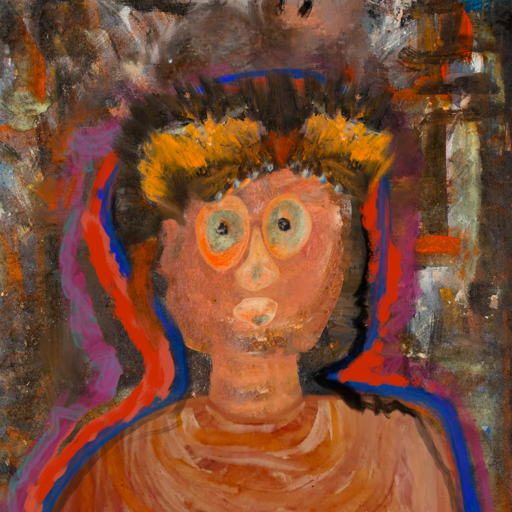
Background: GypsyQueen, Head And Neck Front: Boggyland, Face Front: Childish, Bust: Pious_Lady, Hair Front: Experience, Head Accessory: Gypsy_Queen, Second Necklace: Blank, Necklace: Blank, Baby: Blank